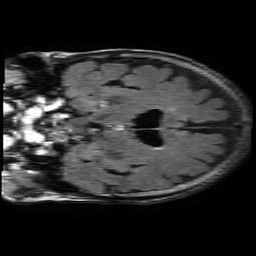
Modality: FLAIR
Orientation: coronal
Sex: female
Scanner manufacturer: philips
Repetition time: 11 s
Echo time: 0.125 s